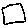
Label: square